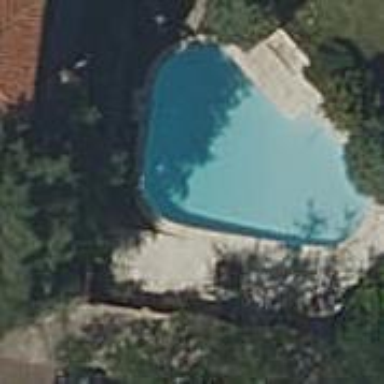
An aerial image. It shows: Swimming pool located in leisure land.